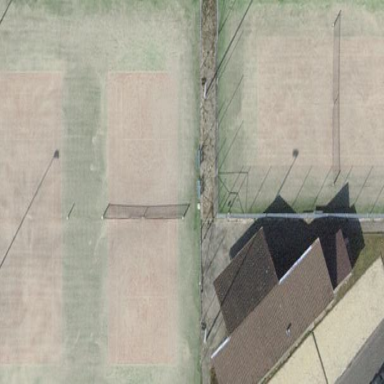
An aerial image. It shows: Sports center with tennis facility.